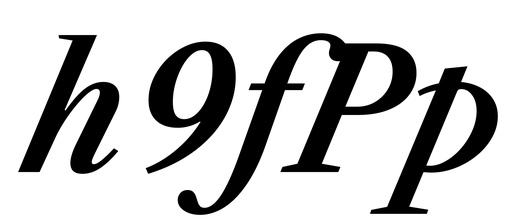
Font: LibreCaslonText-Italic_SemiBold_Italic